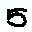
Label: 5